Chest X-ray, PA view. Patient: 5 years old, sex F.
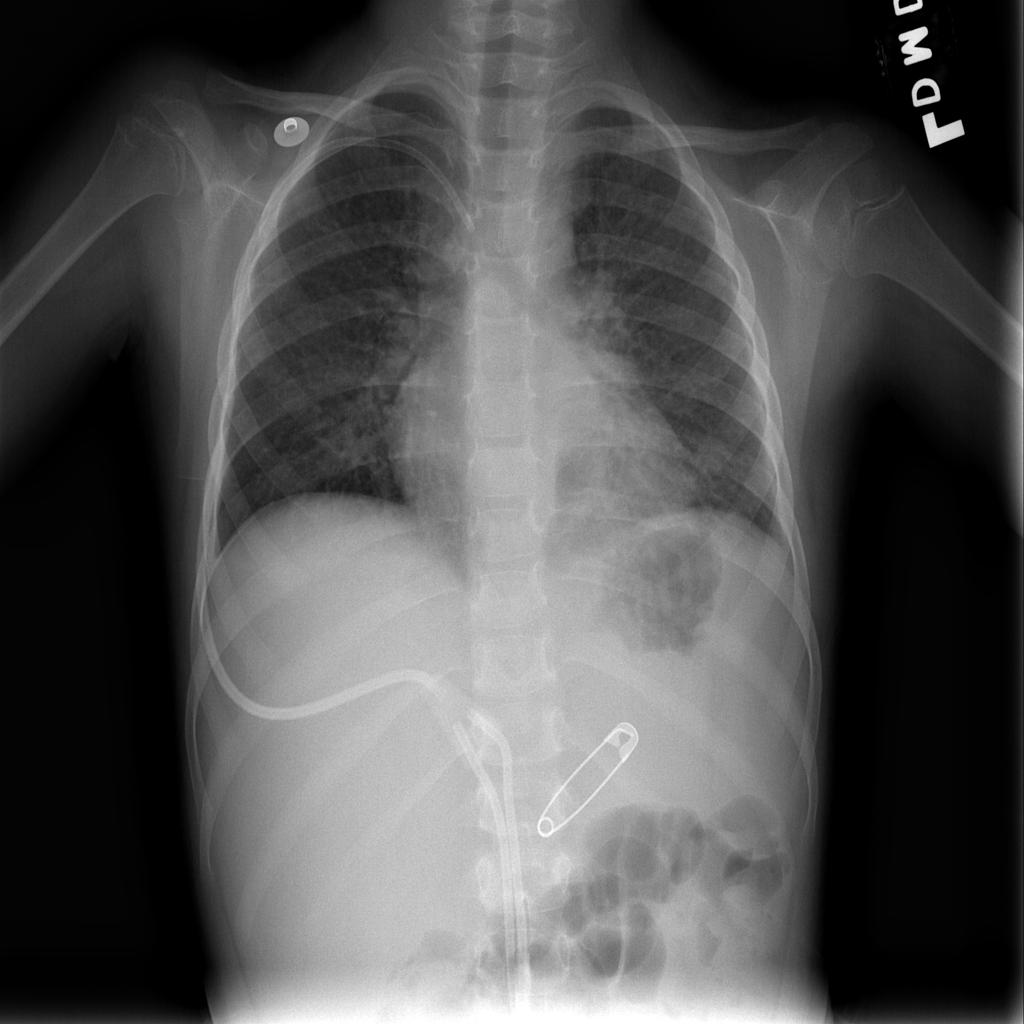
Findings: No Finding